Interaction volume radius: 5 \u00c5
Interaction volume height: 40 \u00c5
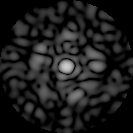
Disorder parameter: 0.8534